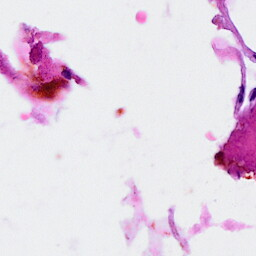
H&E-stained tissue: Breast